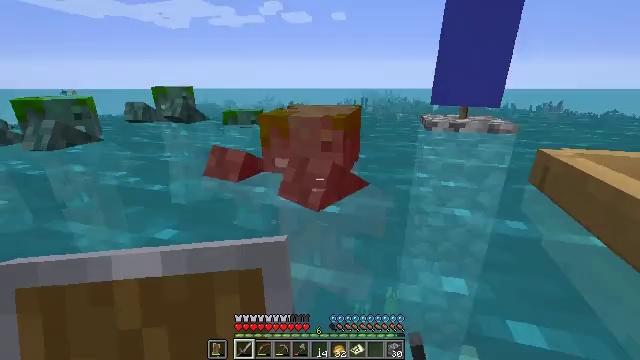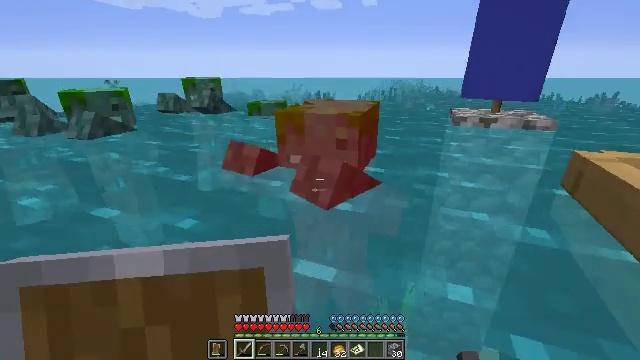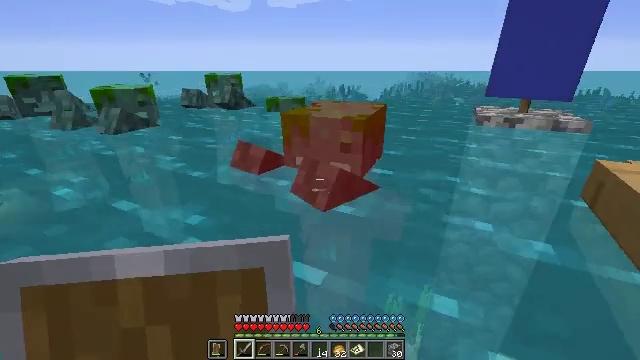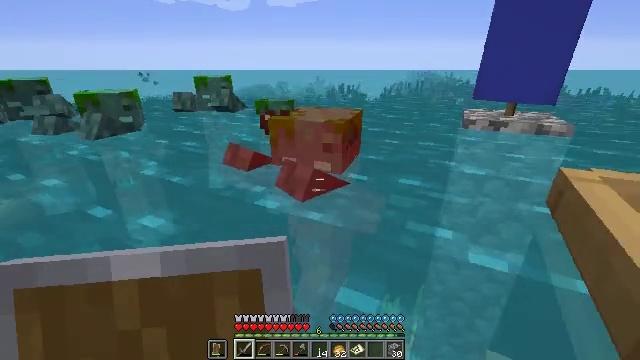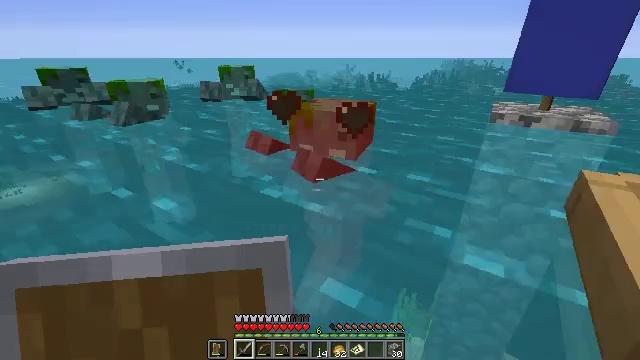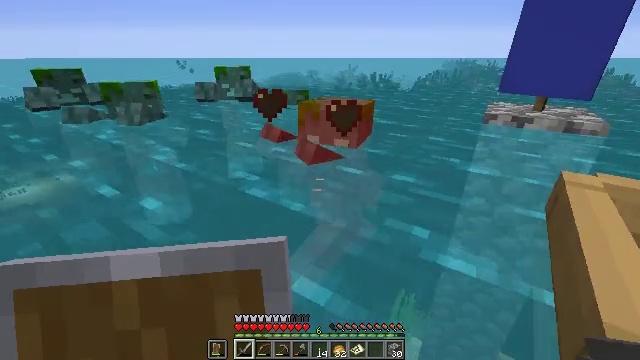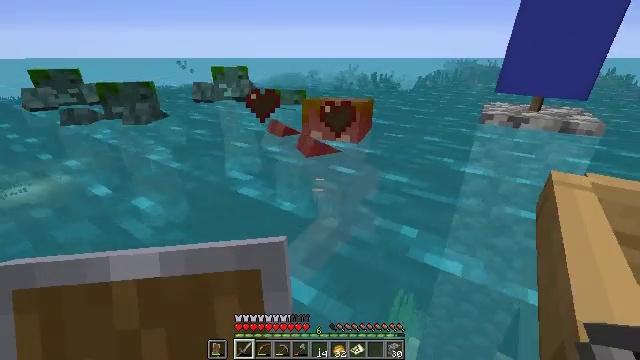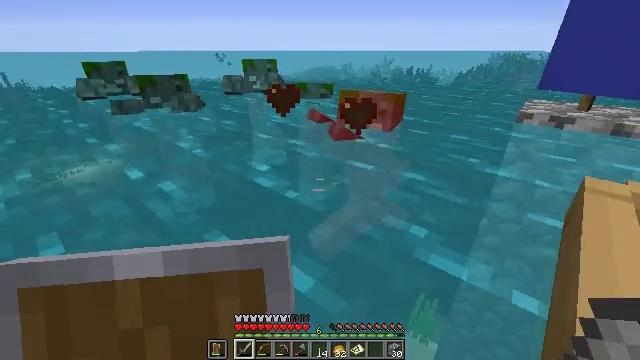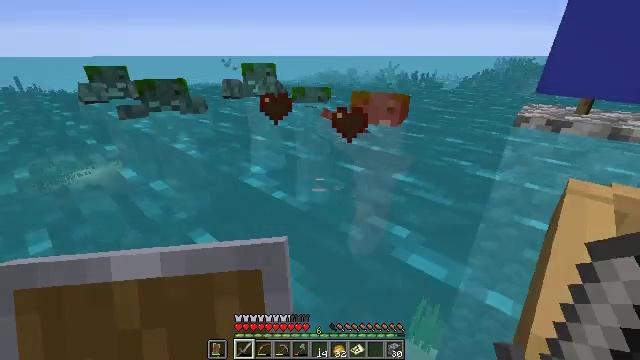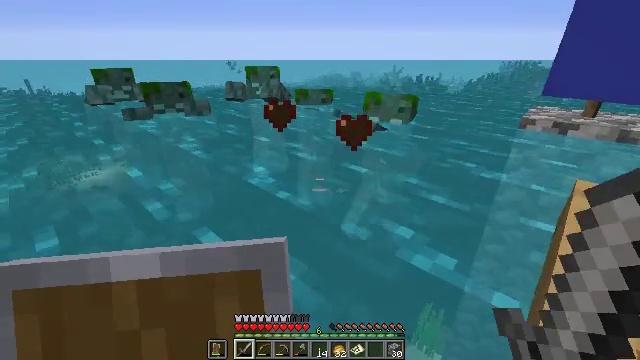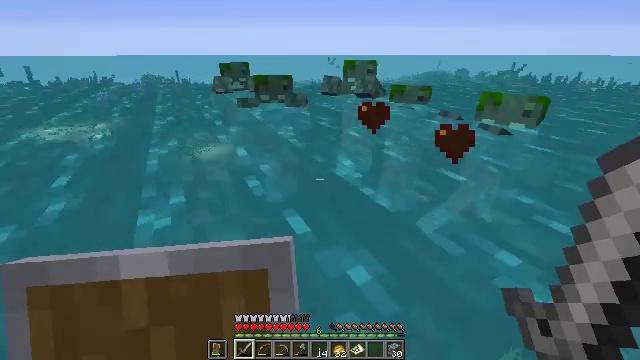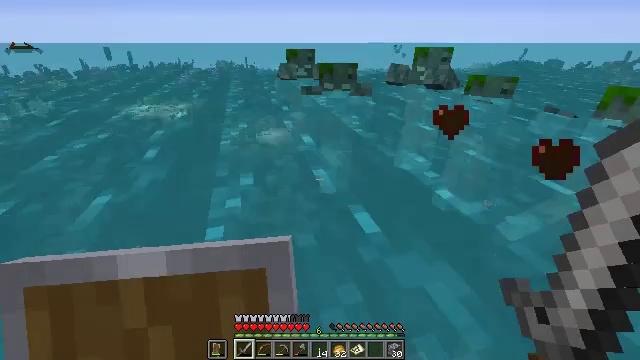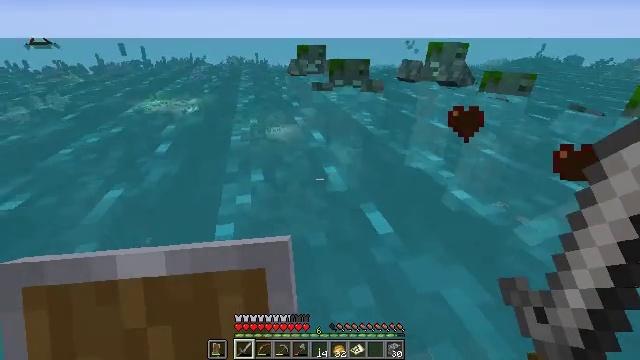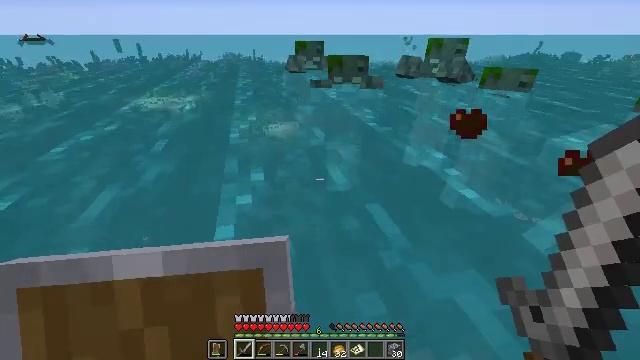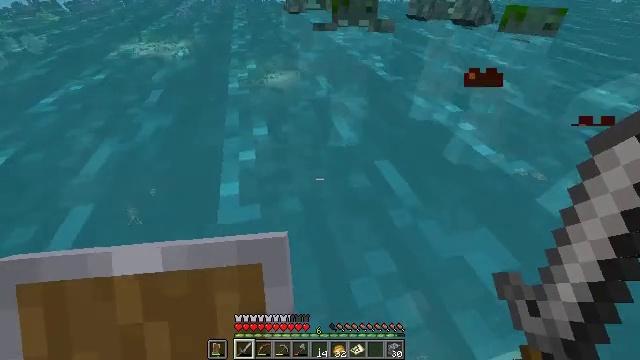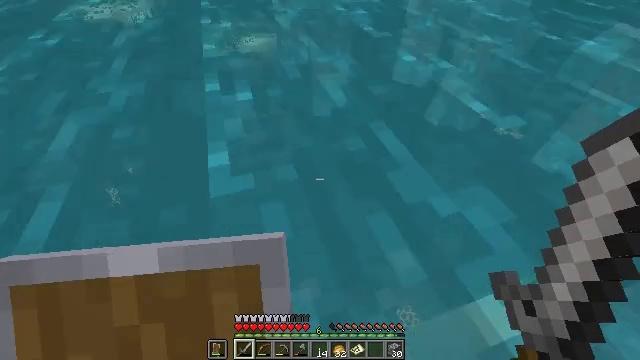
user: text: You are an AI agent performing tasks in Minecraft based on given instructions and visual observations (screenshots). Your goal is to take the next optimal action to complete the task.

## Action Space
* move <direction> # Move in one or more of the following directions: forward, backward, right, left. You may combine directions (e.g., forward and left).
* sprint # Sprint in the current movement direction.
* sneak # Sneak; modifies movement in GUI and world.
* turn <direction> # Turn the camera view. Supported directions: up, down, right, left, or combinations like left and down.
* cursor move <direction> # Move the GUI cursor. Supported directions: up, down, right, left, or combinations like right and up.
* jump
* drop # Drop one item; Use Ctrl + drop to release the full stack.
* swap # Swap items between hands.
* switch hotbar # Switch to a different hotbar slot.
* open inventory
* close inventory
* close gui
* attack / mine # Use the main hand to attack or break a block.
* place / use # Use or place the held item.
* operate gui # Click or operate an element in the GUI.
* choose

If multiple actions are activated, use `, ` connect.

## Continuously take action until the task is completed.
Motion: motion action
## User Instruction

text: Attack the ground to gather sand.
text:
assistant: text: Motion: move right, turn left and down, attack / mine
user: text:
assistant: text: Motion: move right, turn left and down, attack / mine
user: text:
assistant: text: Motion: move right, attack / mine
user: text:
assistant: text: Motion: move right, turn left and down, attack / mine
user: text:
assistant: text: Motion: move right, attack / mine
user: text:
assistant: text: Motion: move right, attack / mine
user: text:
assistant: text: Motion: move right, turn left and down, attack / mine
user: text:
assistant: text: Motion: move right, turn left, attack / mine
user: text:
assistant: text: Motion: move right, attack / mine
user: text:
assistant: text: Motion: move right, turn left, attack / mine
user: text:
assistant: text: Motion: move right, turn left and down
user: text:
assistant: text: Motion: move right, turn left
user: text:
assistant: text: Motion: move right
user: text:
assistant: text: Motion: move back and move right, turn down
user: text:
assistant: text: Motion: move back and move left, turn right and down
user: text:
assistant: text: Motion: move back, turn right and down
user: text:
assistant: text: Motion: move back, turn right
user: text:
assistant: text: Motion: move back, turn down
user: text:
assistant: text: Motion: move back, turn right and up
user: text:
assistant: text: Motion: move back, turn right and up
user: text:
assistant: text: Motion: move back, turn right and up
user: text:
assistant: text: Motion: move back, turn right and up
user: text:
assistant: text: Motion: move back and move right
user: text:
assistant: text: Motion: move back and move right
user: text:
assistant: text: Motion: move back and move right, turn left and up
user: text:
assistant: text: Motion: move back and move right, turn left and up
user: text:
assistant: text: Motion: move right, turn left and up
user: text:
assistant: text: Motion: move right
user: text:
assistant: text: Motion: move right, turn left and up
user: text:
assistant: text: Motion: move right